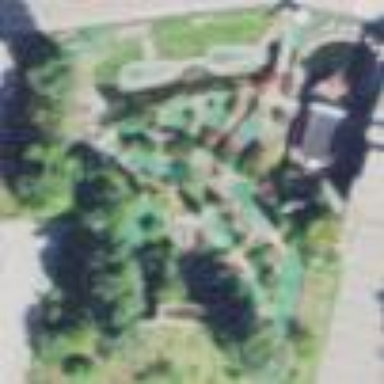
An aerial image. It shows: Miniature golf course.